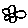
Label: flower